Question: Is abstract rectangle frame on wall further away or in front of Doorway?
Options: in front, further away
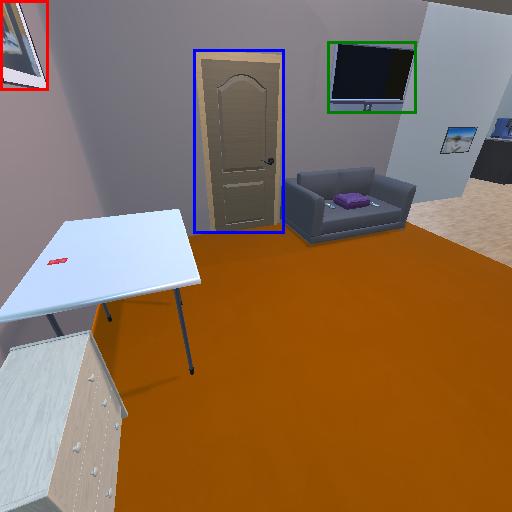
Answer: in front